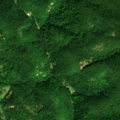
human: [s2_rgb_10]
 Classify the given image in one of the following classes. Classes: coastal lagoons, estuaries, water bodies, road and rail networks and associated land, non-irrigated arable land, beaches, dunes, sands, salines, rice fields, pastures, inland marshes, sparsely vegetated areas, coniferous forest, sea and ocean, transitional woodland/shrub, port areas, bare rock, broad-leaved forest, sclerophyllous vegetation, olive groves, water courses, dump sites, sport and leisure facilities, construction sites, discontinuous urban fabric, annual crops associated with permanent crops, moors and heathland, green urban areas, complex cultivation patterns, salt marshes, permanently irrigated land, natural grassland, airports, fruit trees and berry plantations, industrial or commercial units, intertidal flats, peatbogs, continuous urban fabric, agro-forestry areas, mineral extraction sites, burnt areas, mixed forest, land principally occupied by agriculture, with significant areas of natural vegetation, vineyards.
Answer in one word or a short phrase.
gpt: broad-leaved forest, transitional woodland/shrub